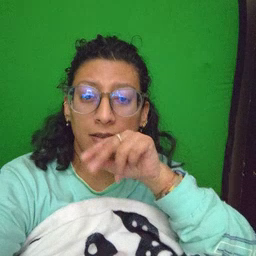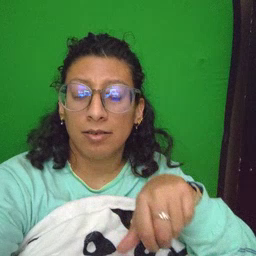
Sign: duck